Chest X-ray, AP view. Patient: 26 years old, sex M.
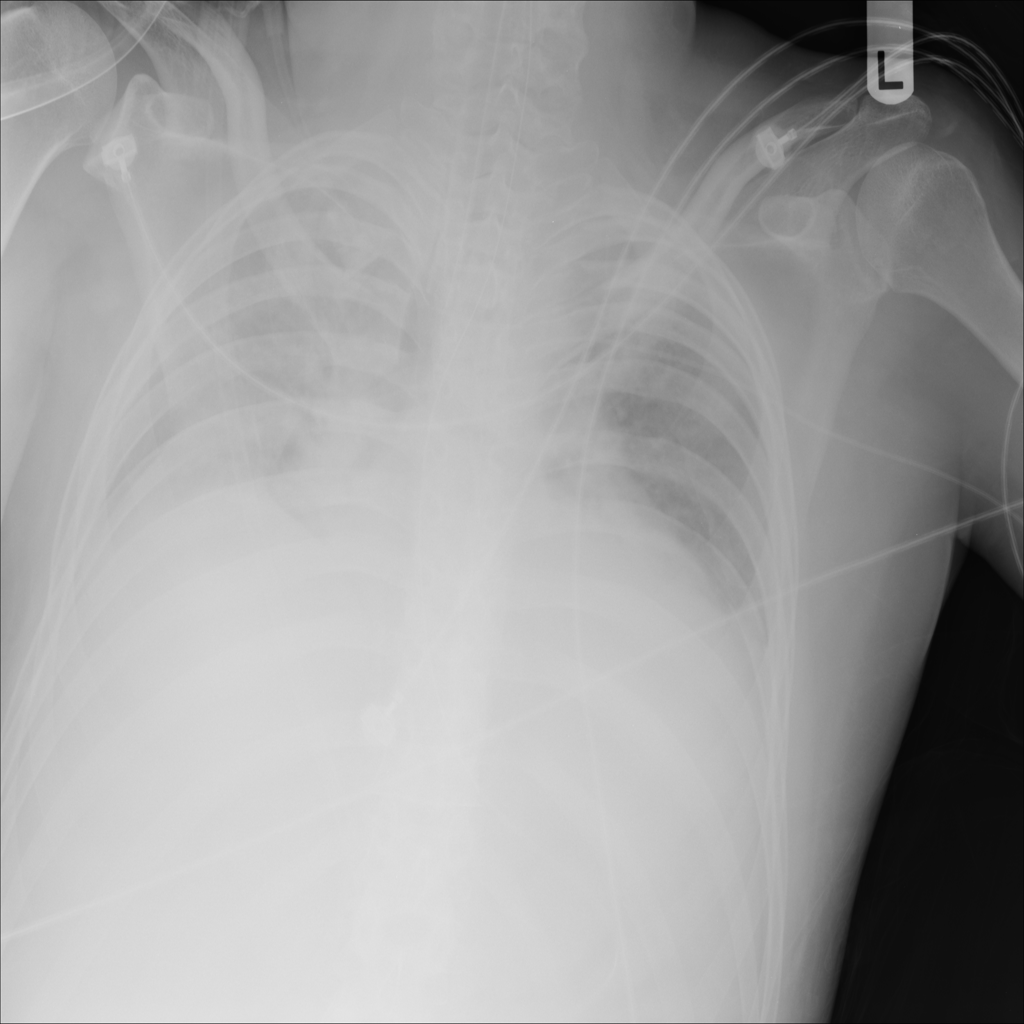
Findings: No Finding